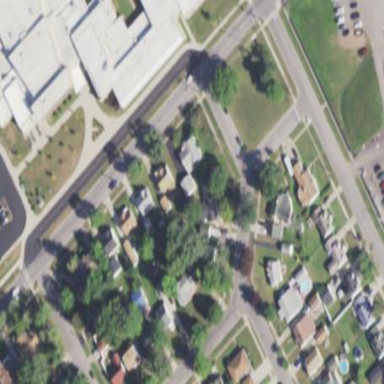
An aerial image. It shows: Single-family residential area.